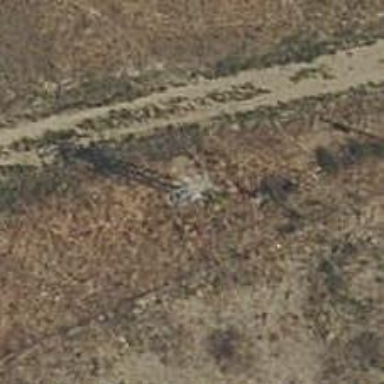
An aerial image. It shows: Power pole.